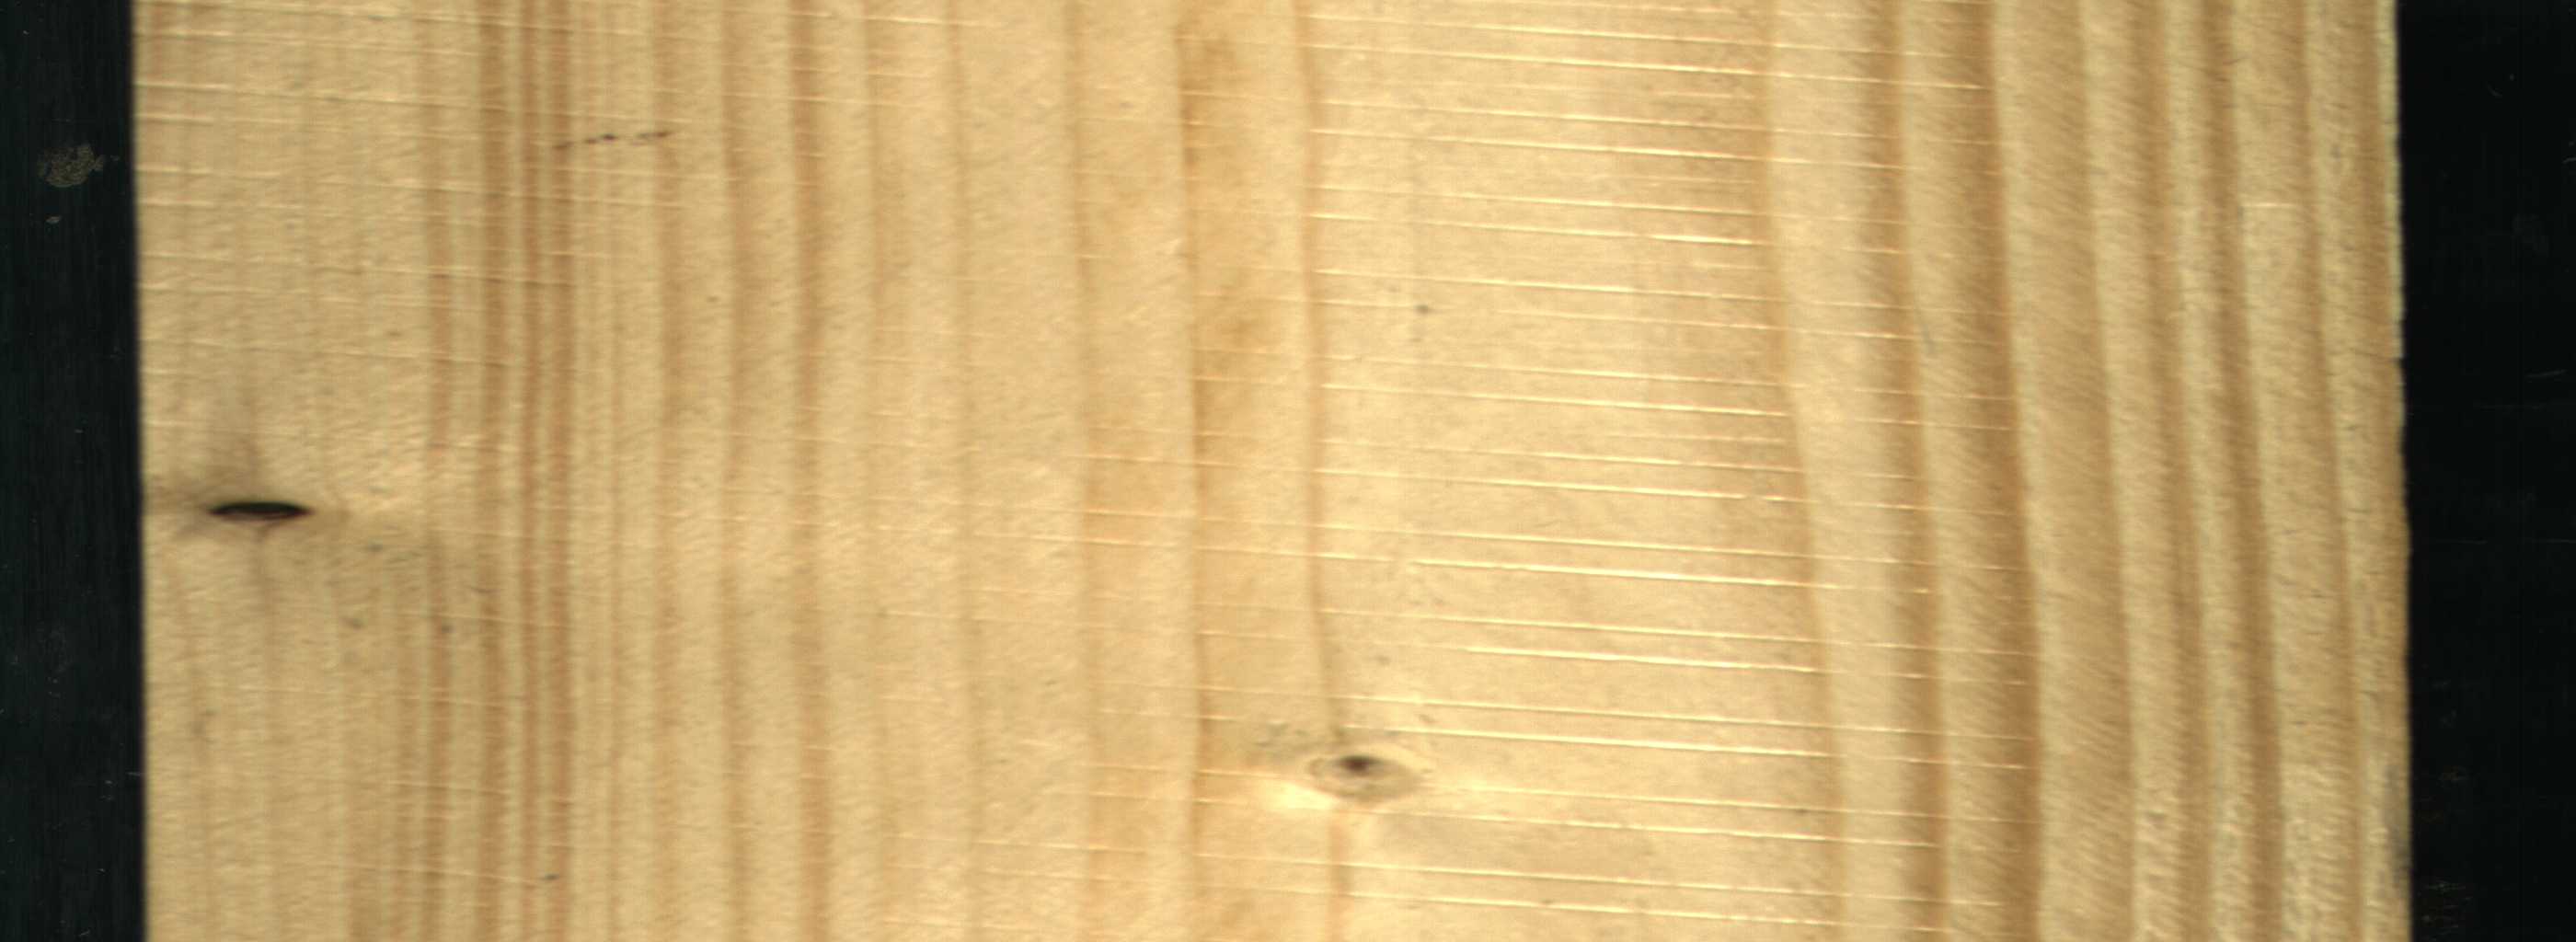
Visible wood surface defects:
Dead_Knot
Live_Knot